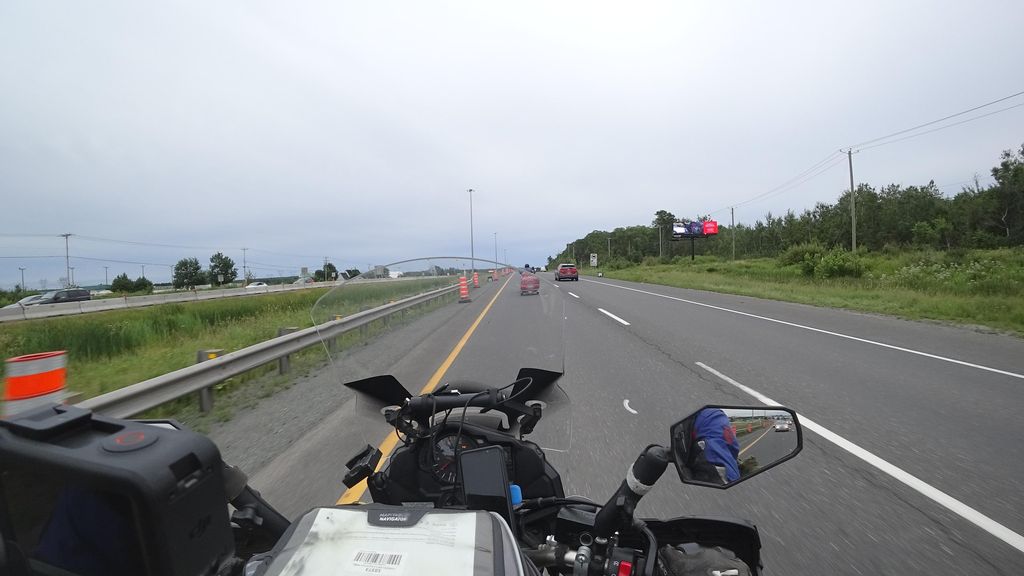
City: quebec_city